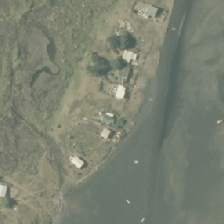
Land cover: urban_build_up